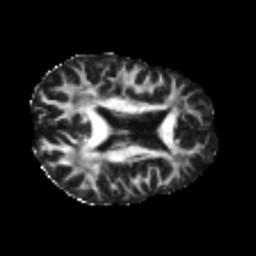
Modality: FA
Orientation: axial
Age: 38
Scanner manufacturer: philips
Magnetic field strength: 3 T
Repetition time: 8.6 s
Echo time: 0.127 s